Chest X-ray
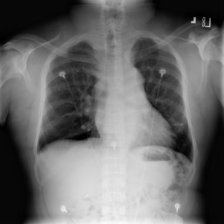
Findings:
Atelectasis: negative
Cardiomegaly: negative
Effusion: negative
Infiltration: negative
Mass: negative
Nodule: negative
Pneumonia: negative
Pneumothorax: negative
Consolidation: negative
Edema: negative
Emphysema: negative
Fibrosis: negative
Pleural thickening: negative
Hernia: negative